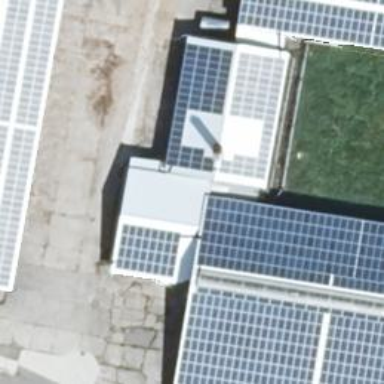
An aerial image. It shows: Solar photovoltaic panel generator producing electricity as small installation.